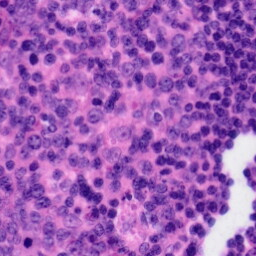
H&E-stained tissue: Tonsil